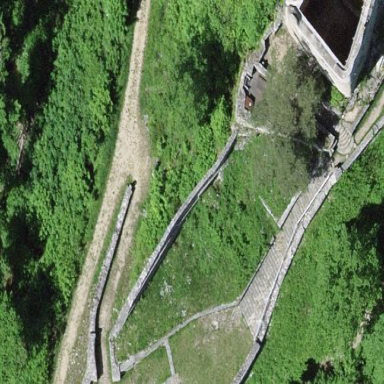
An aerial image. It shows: Castle with historical significance.